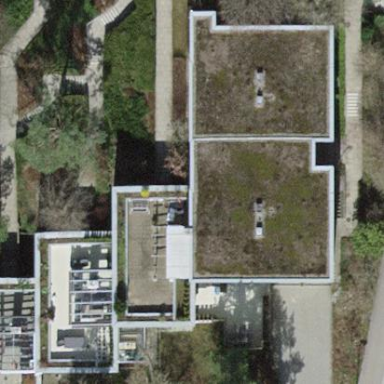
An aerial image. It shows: Flat-roofed apartment building.